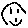
Label: smiley face